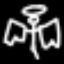
Label: angel